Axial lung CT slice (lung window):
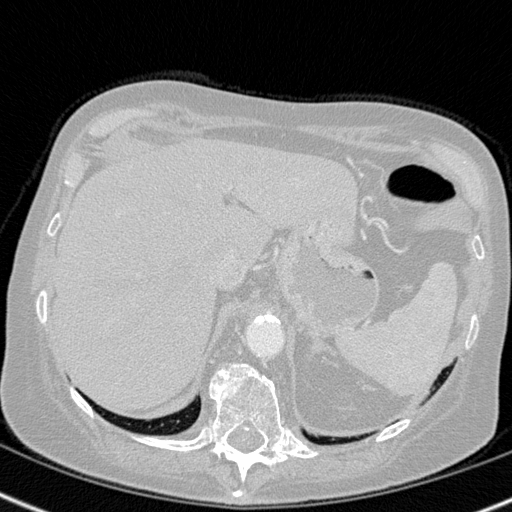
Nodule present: no